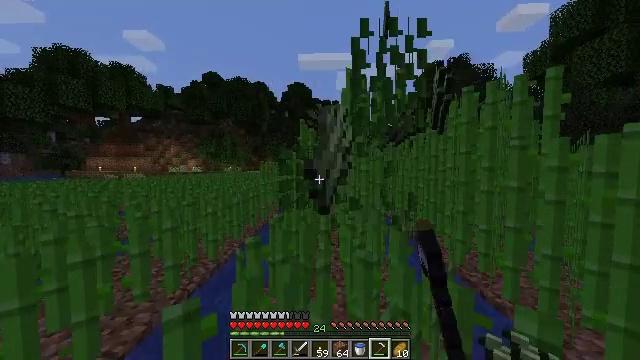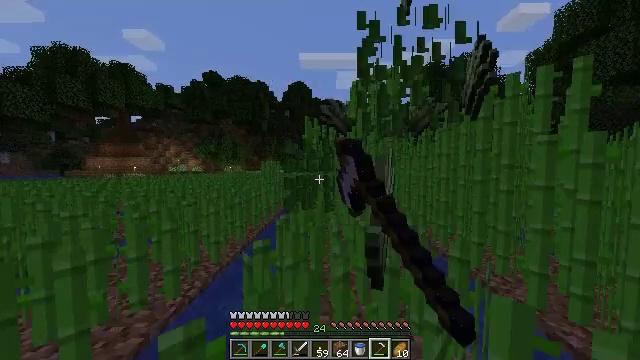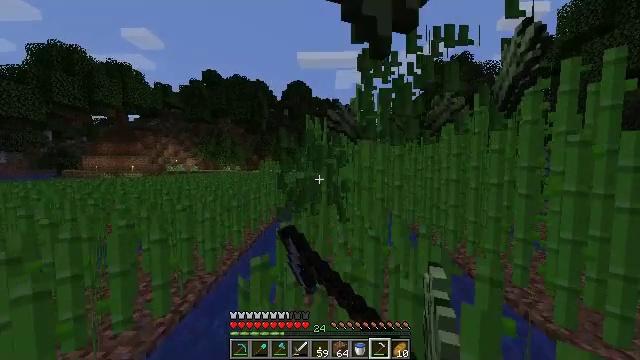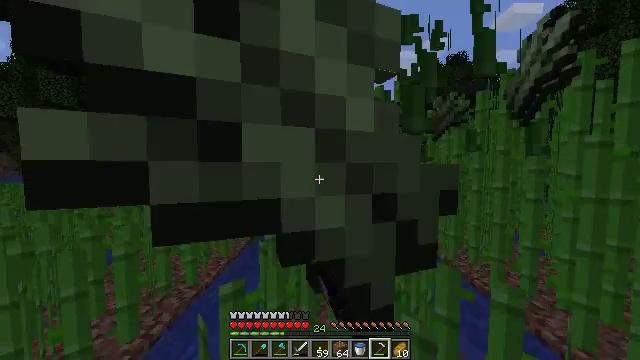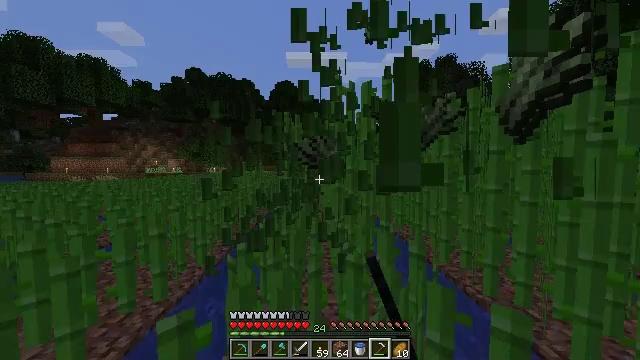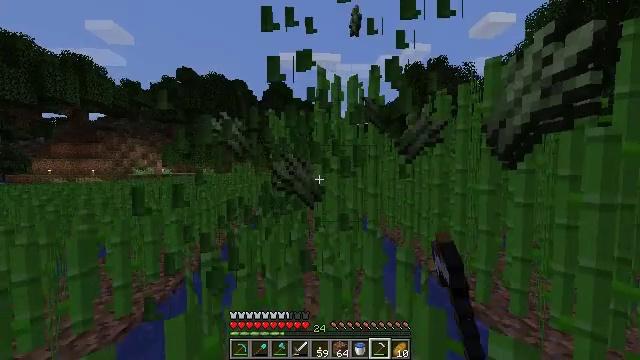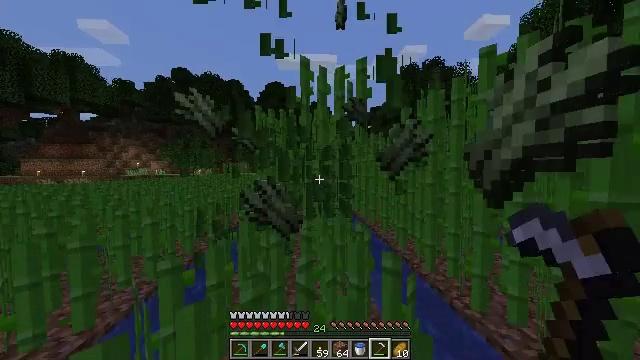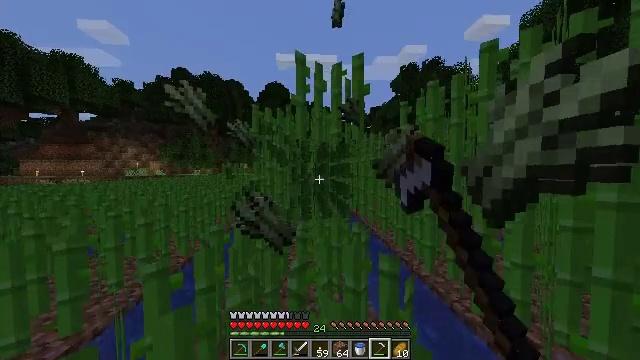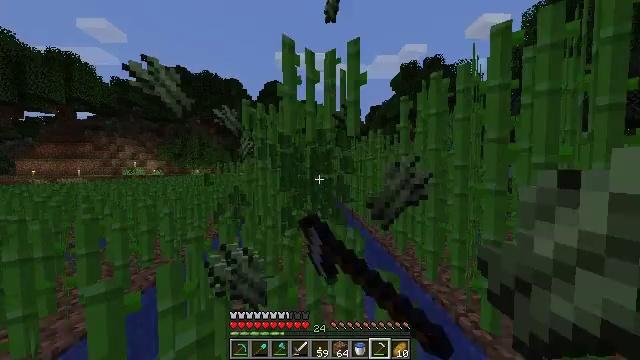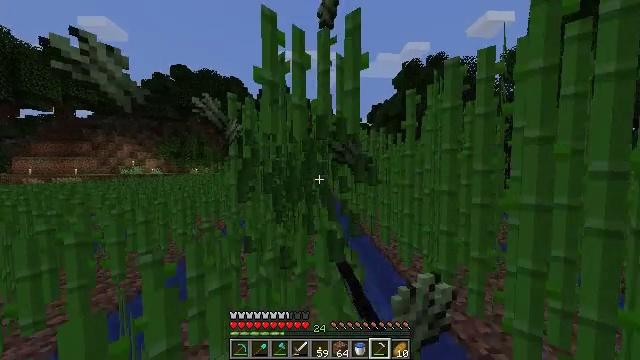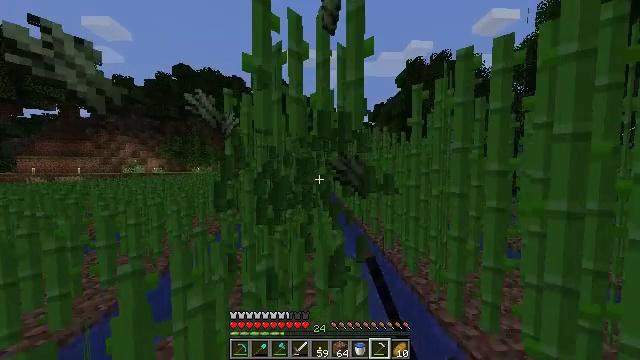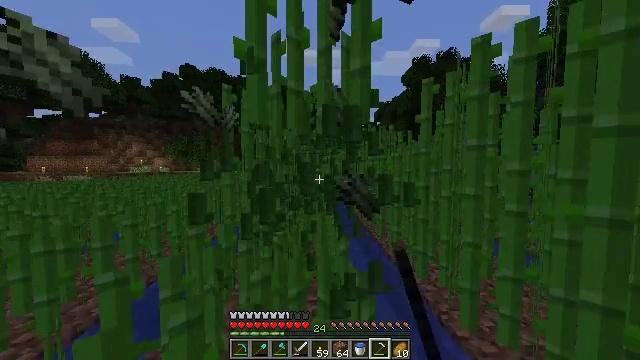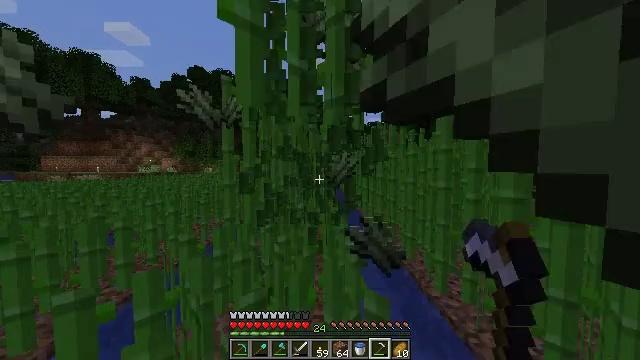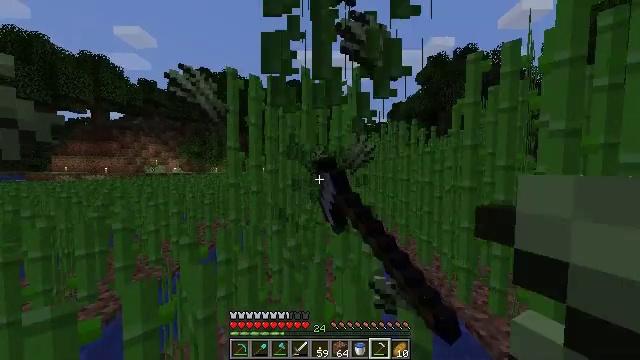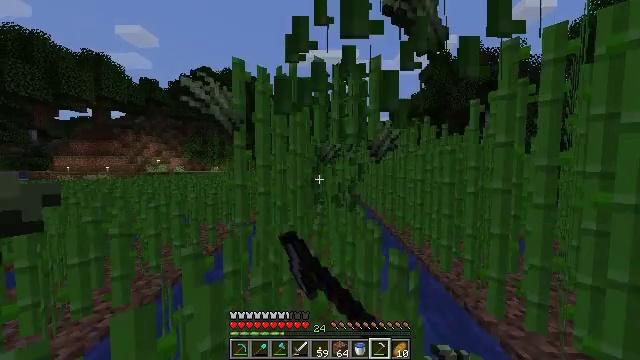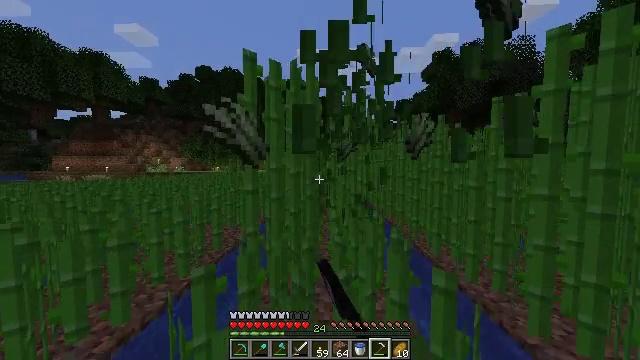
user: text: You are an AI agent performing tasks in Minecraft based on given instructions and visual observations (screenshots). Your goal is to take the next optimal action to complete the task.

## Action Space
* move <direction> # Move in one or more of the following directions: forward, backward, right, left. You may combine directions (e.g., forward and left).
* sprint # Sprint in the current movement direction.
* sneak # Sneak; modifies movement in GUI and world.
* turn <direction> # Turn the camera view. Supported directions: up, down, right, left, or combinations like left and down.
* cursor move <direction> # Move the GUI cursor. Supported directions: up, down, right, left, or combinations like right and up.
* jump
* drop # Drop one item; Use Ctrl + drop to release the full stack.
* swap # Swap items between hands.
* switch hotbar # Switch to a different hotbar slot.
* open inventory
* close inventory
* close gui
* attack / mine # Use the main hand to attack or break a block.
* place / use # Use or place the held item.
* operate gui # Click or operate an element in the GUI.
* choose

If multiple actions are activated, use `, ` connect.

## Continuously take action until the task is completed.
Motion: motion action
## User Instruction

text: Break the sugar cane.
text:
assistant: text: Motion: move forward, sprint, attack / mine
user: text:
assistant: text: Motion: move forward and move right, sprint, attack / mine
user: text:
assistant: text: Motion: move forward and move right, sprint, attack / mine
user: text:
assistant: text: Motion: move forward and move right, sprint, turn right, attack / mine
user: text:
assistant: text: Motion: move forward and move right, sprint, turn right, attack / mine
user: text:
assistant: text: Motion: move forward and move right, sprint, attack / mine
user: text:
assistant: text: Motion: move forward, sprint, attack / mine
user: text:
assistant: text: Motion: move forward, sprint, attack / mine
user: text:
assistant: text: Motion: move forward, sprint, attack / mine
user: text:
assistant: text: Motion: move forward, sprint, attack / mine
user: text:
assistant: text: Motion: move forward, sprint, turn left, attack / mine
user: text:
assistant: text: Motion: move forward and move left, sprint, turn left, attack / mine
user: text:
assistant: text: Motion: move forward and move left, sprint, turn left, attack / mine
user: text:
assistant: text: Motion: move forward and move left, sprint, attack / mine
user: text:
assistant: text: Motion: move forward and move left, sprint, attack / mine
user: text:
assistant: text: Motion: move forward, sprint, attack / mine
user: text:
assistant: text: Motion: move forward, sprint, attack / mine
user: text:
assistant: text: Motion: move forward and move right, sprint, attack / mine
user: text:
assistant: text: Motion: move forward and move right, sprint, attack / mine
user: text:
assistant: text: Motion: move forward and move right, sprint, attack / mine
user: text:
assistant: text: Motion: move forward and move right, sprint, attack / mine
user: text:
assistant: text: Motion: move forward and move right, sprint, attack / mine
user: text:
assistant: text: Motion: move forward, sprint, attack / mine
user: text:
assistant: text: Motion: move forward, sprint, attack / mine
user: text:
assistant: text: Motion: move forward and move left, sprint, attack / mine
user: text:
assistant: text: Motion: move forward and move left, sprint, attack / mine
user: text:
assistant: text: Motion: move forward and move left, sprint, turn left, attack / mine
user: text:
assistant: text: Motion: move forward and move left, sprint, attack / mine
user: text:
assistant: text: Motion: move forward, sprint, attack / mine
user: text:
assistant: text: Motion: move forward, sprint, attack / mine